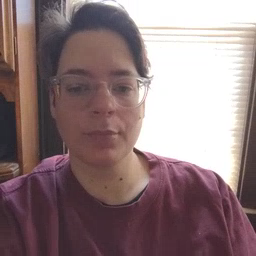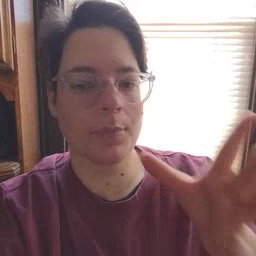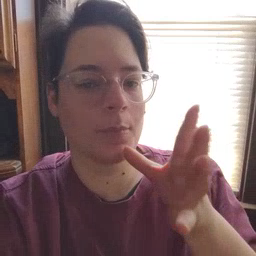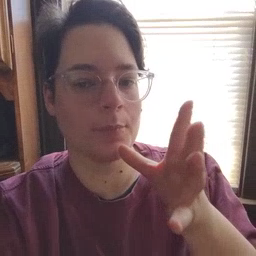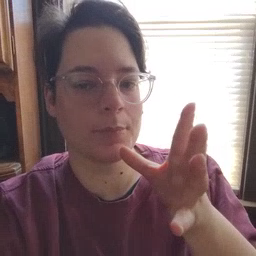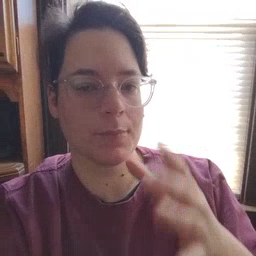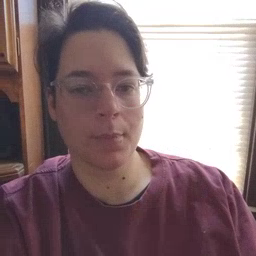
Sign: mom